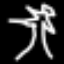
Label: palm tree